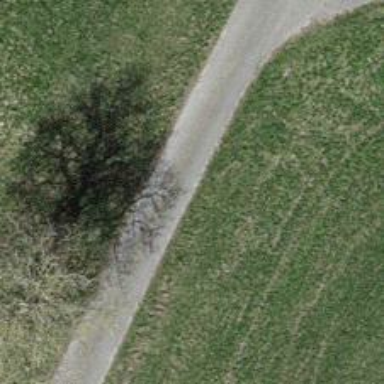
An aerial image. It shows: Paved service road.